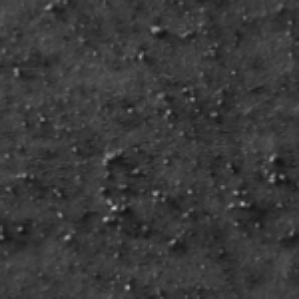
Label: frost